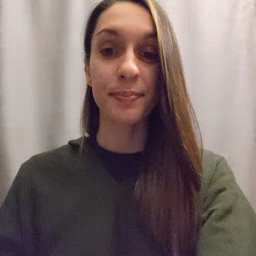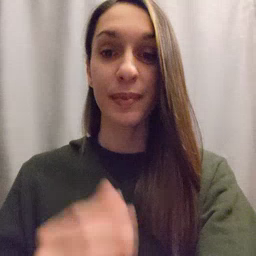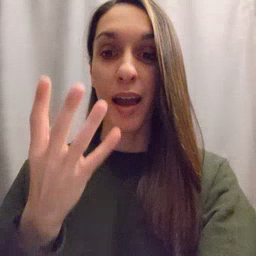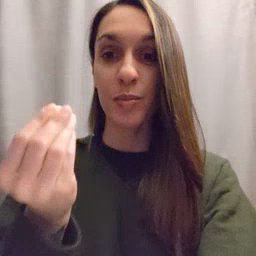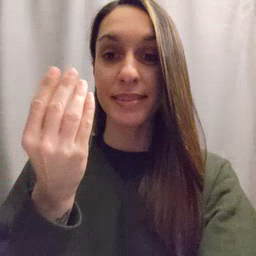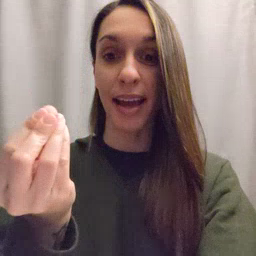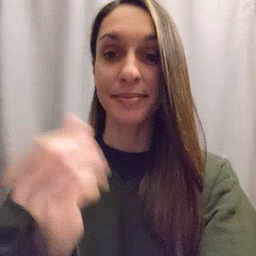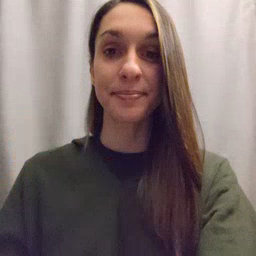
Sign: outside